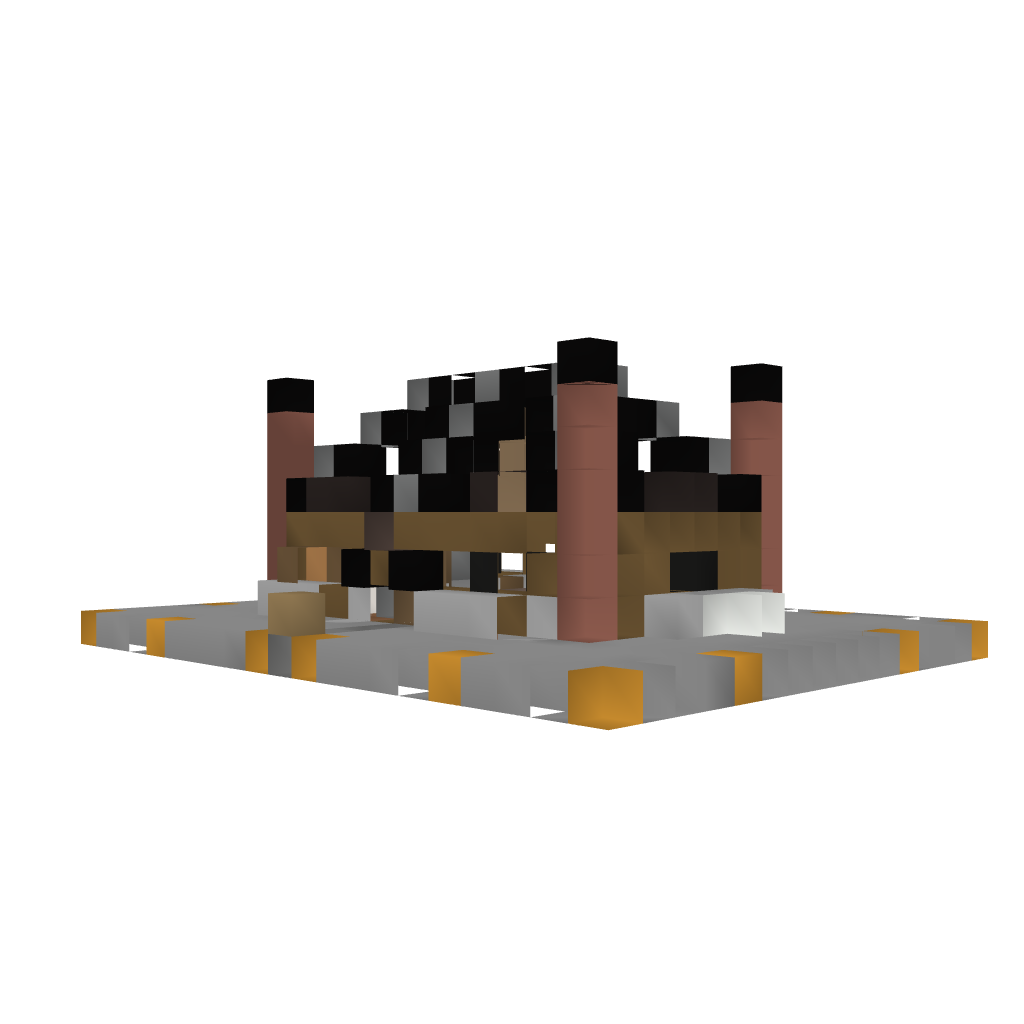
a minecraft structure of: Worker's Cottage